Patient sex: F
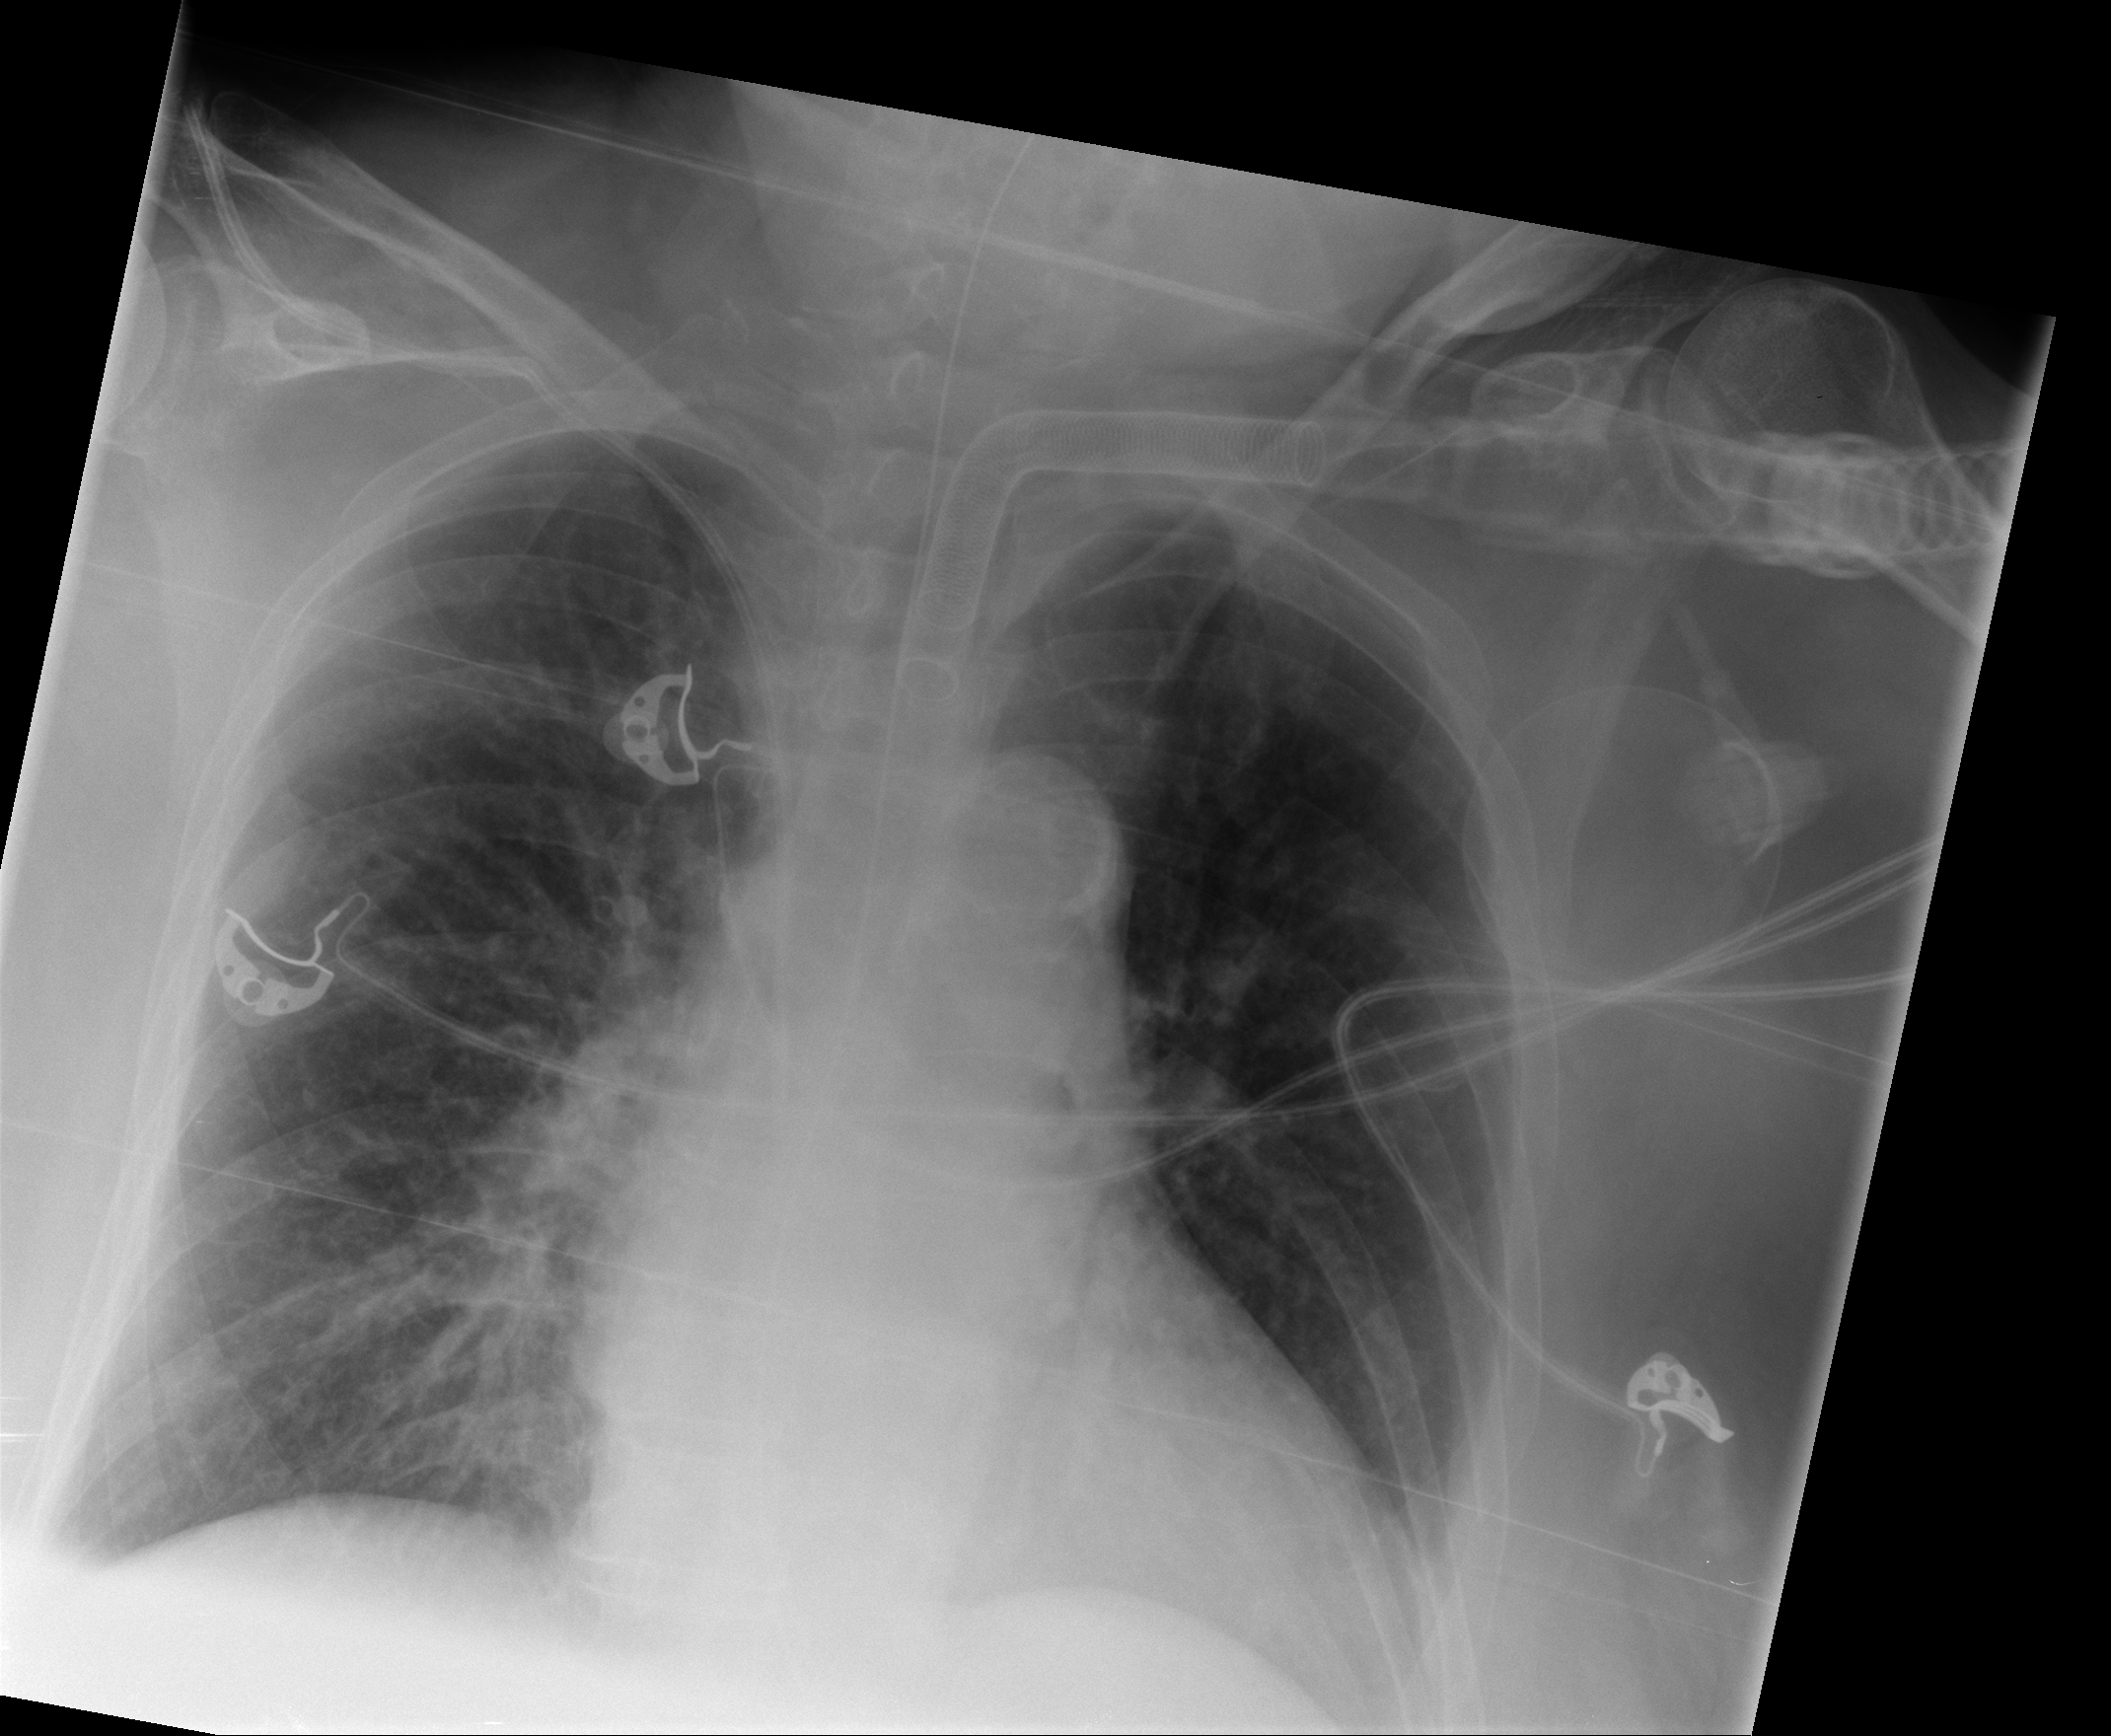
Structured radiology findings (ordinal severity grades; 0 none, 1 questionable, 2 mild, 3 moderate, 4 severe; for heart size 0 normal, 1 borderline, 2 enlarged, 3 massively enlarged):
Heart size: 0
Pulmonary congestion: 2
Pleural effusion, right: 0
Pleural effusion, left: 1
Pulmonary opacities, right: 2
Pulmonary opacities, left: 2
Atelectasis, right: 2
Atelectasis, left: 2